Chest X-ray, PA view. Patient: 38 years old, sex F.
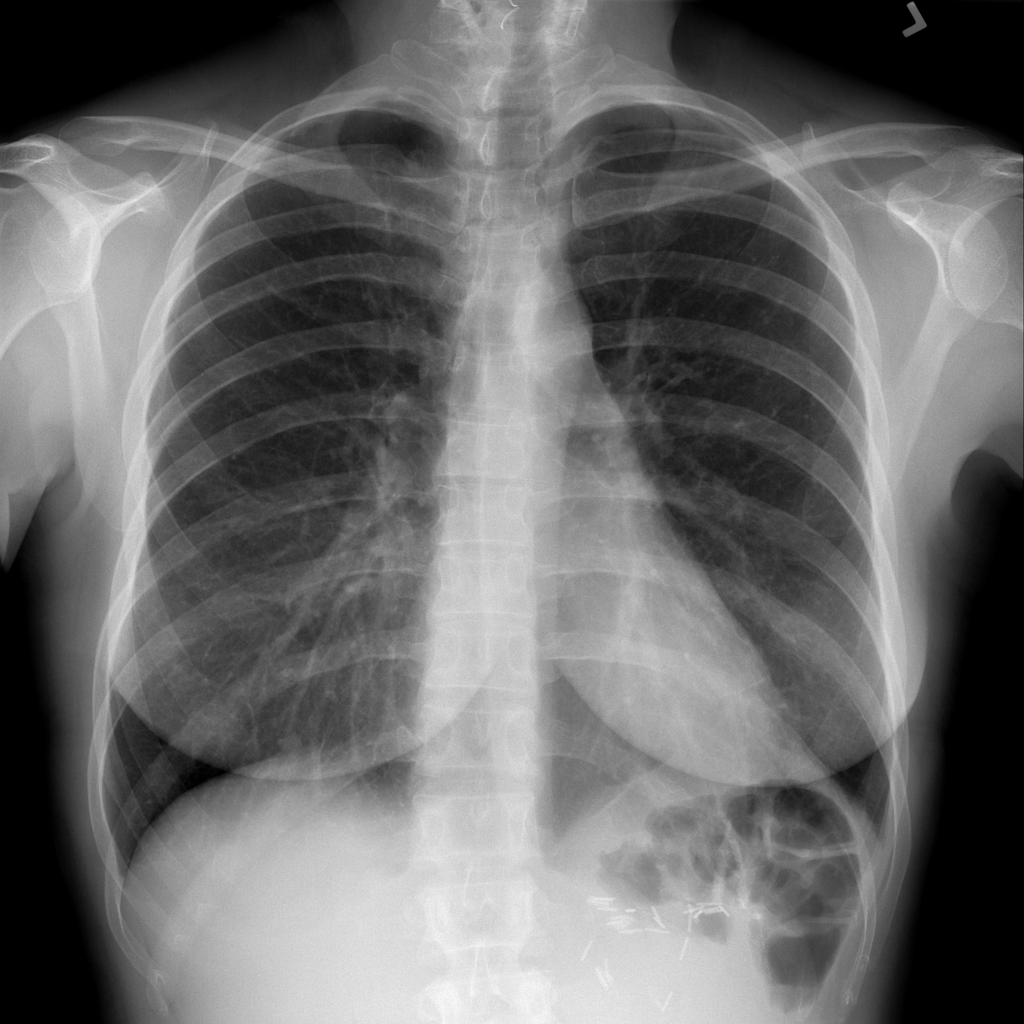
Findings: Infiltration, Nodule